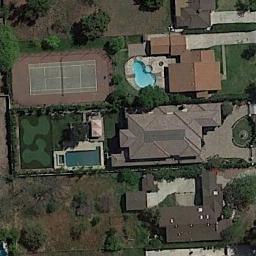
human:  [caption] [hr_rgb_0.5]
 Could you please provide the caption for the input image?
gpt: The tennis court is on the grass next to some buildings and trees .

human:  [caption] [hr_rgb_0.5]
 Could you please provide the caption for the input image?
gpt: There are three tennis courts and four swimming pools .

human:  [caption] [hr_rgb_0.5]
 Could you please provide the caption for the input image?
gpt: There are many different shapes and sizes of buildings next to the tennis courts .

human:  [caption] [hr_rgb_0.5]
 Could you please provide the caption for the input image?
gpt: Tennis court and swimming pool in the middle of a residential area surrounded by trees .

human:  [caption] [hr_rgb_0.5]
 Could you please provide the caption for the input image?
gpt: There are some buildings and green lawns beside the tennis court .